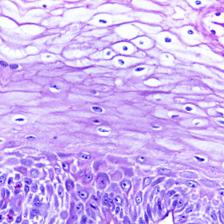
Diagnosis: OSCC